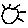
Label: sun